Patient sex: M
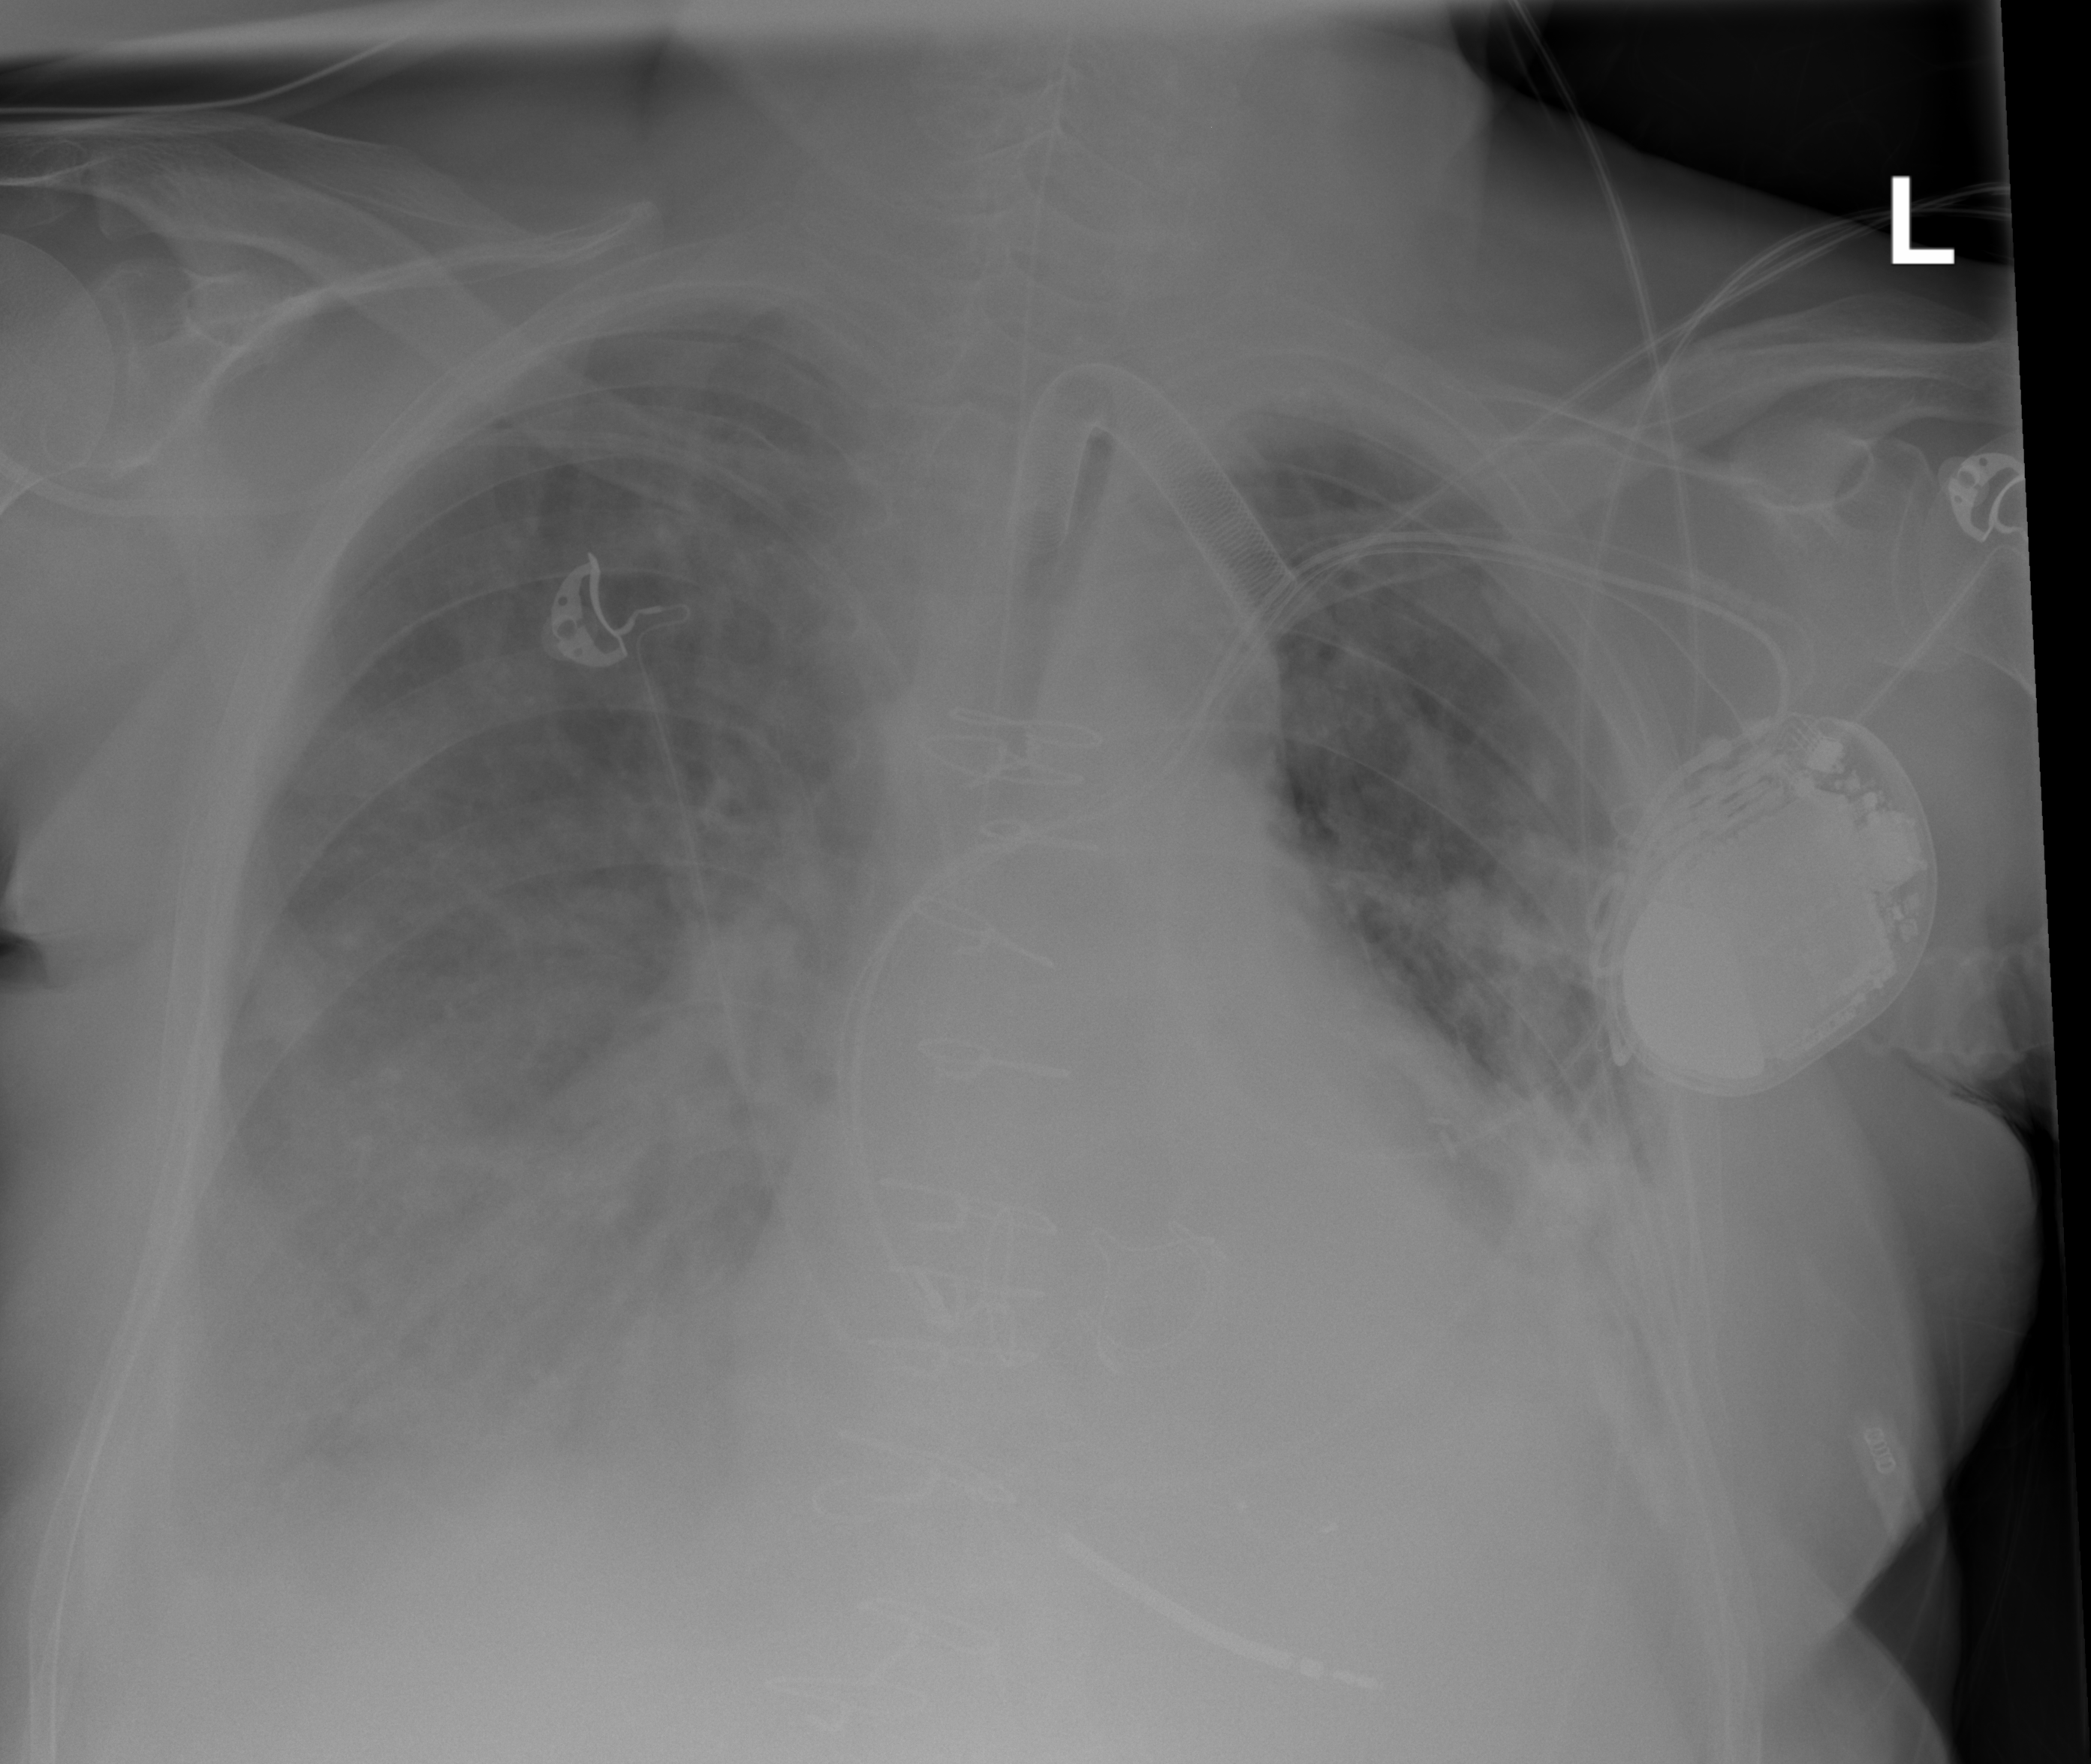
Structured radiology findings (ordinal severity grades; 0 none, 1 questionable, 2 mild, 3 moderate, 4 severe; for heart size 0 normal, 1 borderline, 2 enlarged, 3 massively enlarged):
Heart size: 2
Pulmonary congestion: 2
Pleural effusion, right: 3
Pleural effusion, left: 2
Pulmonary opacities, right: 1
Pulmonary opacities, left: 1
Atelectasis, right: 2
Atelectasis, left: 2